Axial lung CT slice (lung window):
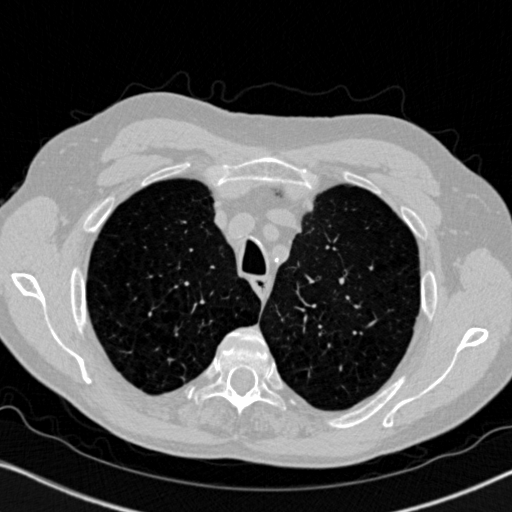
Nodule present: no